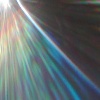
Label: sunburn